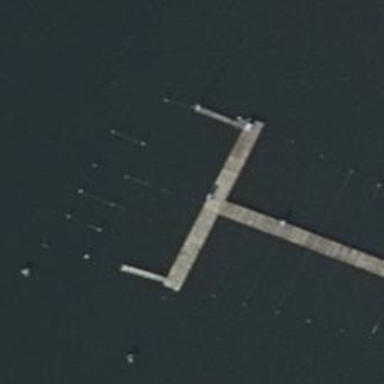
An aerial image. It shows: Man-made pier.